Question: I've created a protocol in one of my ViewControllers above the class declaration like so:
'''
@class_protocol protocol CRAAddCredentialDelegate {
func didAddCredential()
}
class CRAAddCredentialTableViewController: UITableViewController {
....
}
'''
However, when I try to conform to this protocol:
'''
class CRAMainViewController: UIViewController, UITableViewDataSource, UITableViewDelegate, CRAAddCredentialDelegate {
....
}
'''
I get an error:

What am I doing wrong?
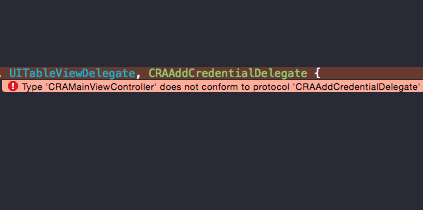
Answer: Have you added the function 'didAddCredential()' to your 'CRAMainViewController' class?
By adding the ', CRAAddCredentialDelegate' to the list of protocols, you're indicating that your class will provide all of the variables and functions that protocol includes.
So you need to actually provide them.
'''
class CRAAddCredentialTableViewController: UITableViewController {
func didAddCredential() {
// add code here
}
....
}
'''